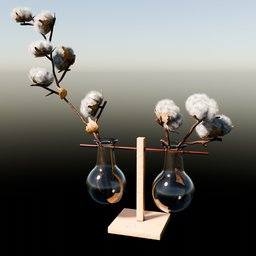
Label: decoration